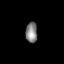
Tissue: lung
Cell type: Epithelial cells
Senescence score: 0.1535
Nuclear area (px): 238
Mean DAPI intensity: 130.109